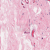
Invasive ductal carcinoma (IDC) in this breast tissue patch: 0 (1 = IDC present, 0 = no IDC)